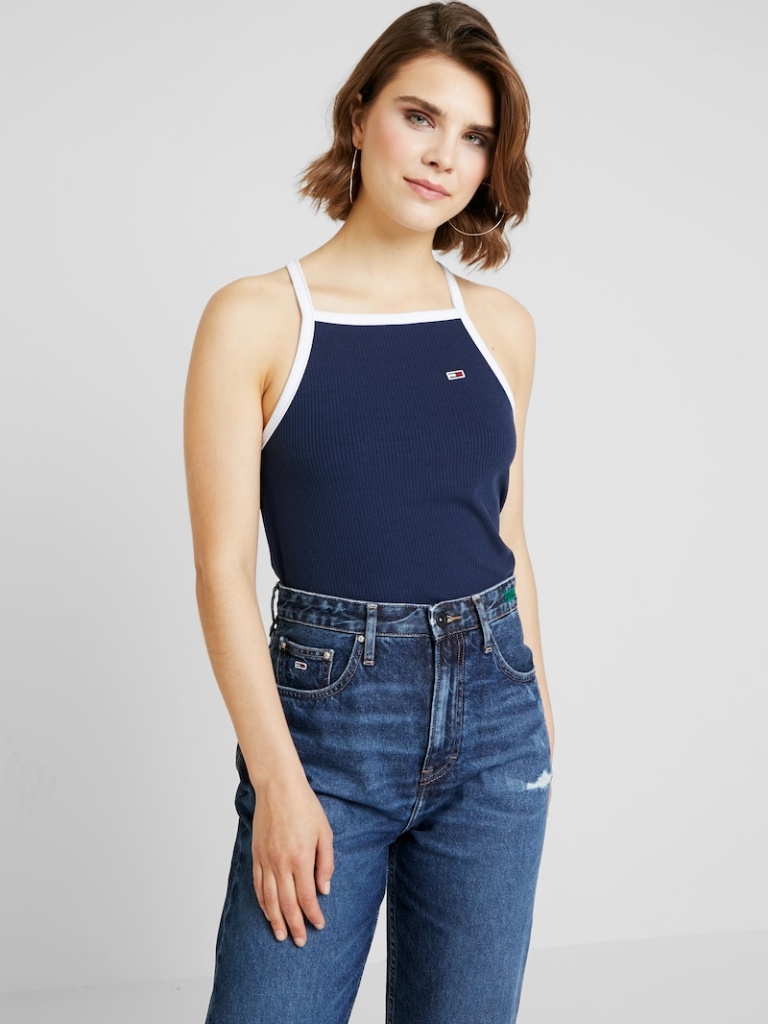
cotton tight sleeveless waist length Fully Tucked in square tank